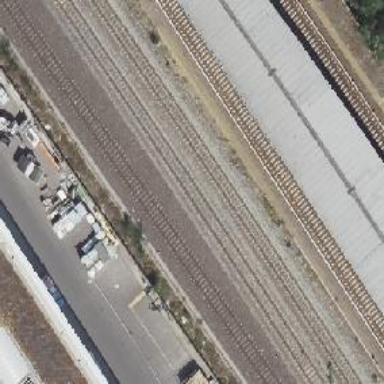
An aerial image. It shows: Railway milestone.